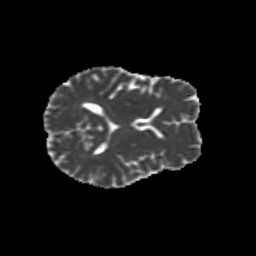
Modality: MD
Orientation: axial
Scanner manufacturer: siemens
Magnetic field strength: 3 T
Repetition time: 9.2 s
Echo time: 0.084 s